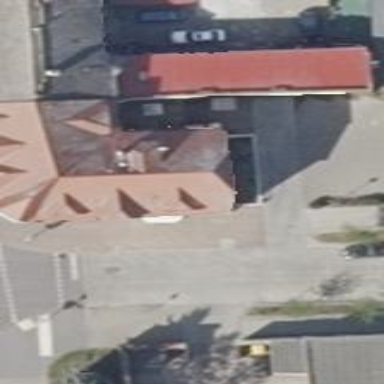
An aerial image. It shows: Hotel building.